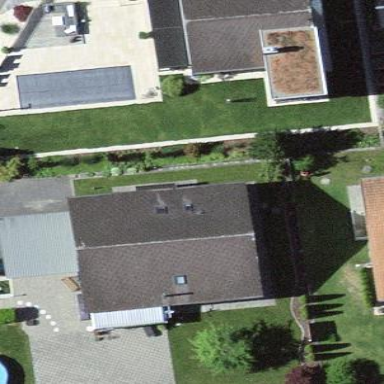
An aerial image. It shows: Residential building.